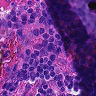
Metastatic tissue present: no